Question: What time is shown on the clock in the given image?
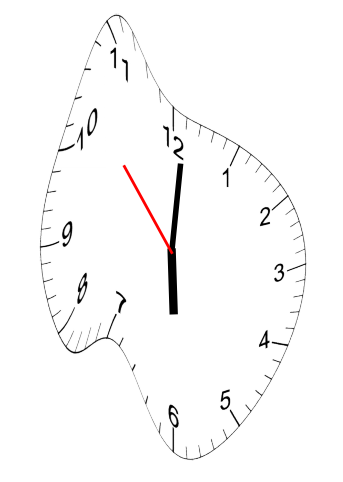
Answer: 06:00:53